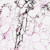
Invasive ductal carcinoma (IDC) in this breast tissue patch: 0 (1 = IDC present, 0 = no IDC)